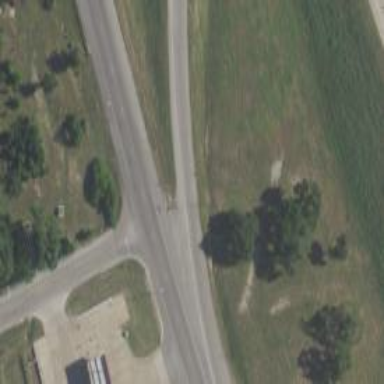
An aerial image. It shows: Primary highway with frontage road.